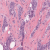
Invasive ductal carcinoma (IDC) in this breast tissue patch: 1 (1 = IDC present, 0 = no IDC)